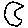
Label: moon